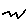
Label: zigzag